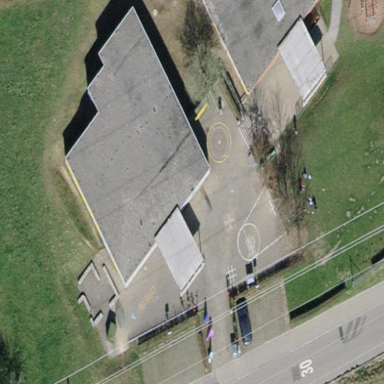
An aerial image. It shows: School building with flat roof.